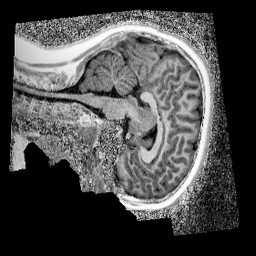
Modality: UNIT1_denoised
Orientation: sagittal
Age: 10
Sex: male
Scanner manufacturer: siemens
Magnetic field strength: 3 T
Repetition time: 4 s
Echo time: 0.00299 s